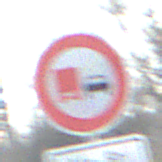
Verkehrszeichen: UeberholverbotKraftfahrzeuge
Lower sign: ZeitangabenMitBeschraenkungAufWochentage2
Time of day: MorningAfternoon
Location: Outdoor (Suburban)
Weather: PartlyCloudy
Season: NotSpecified
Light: Natural